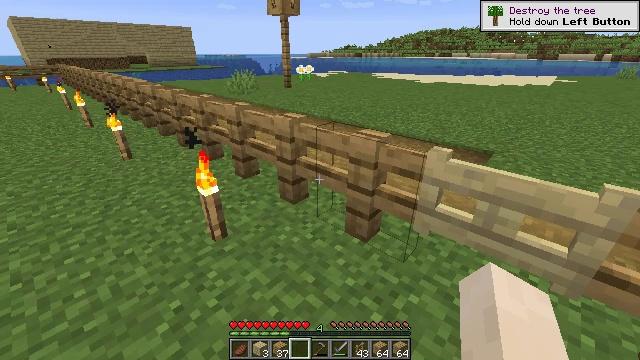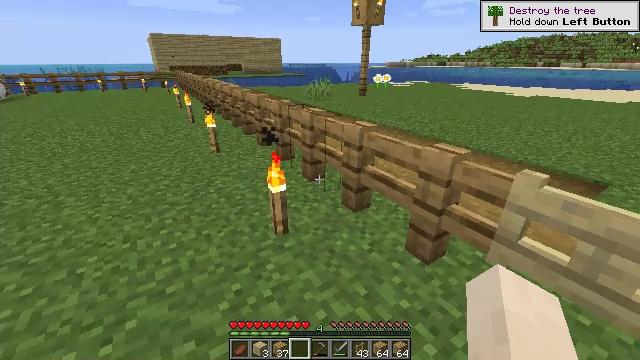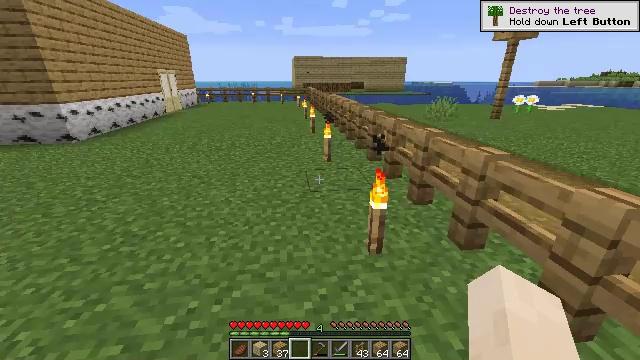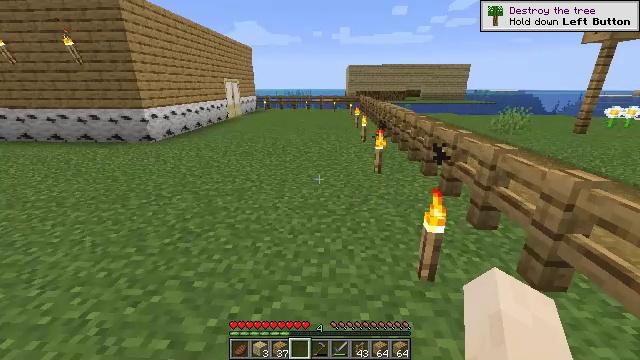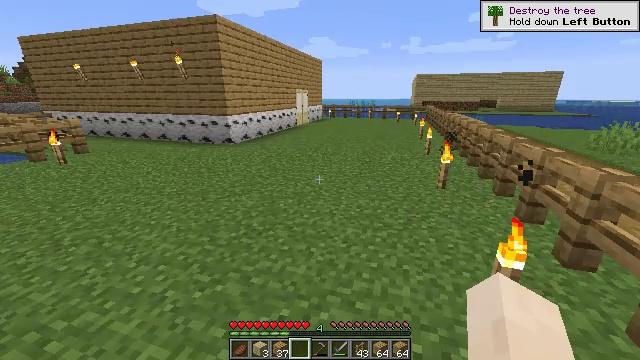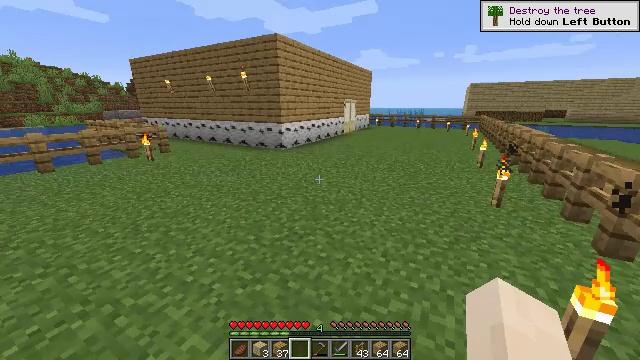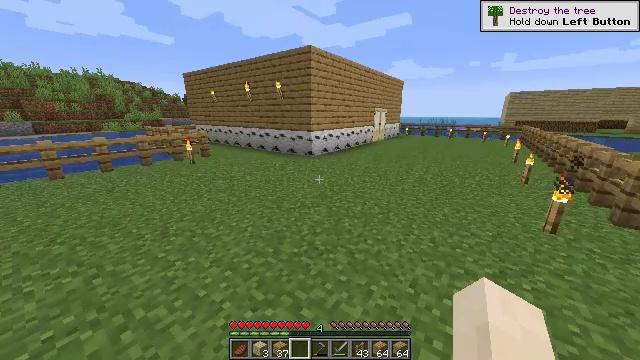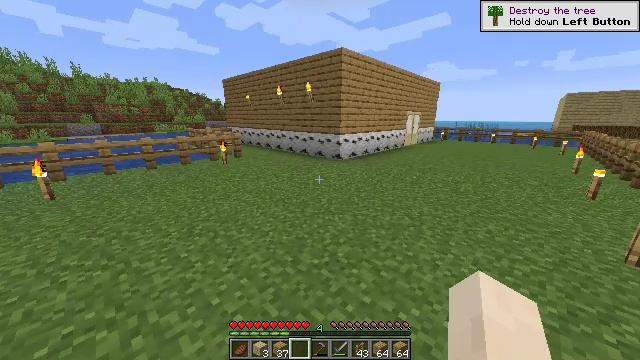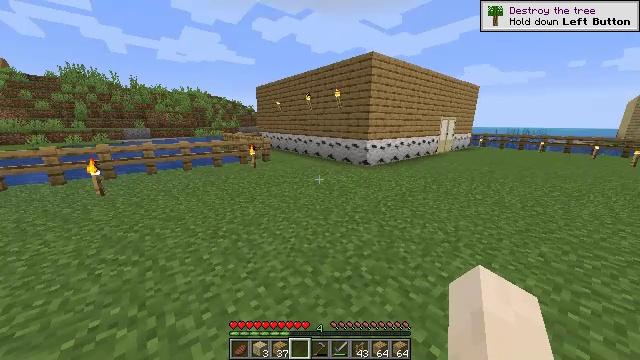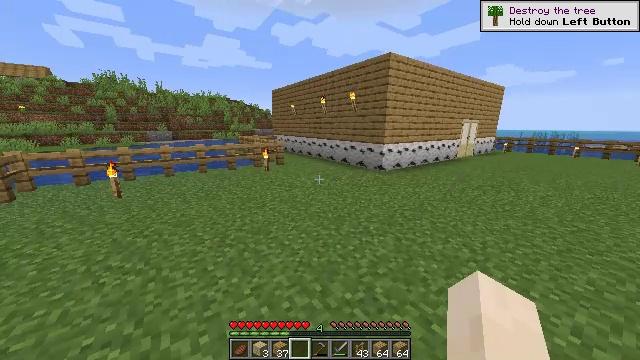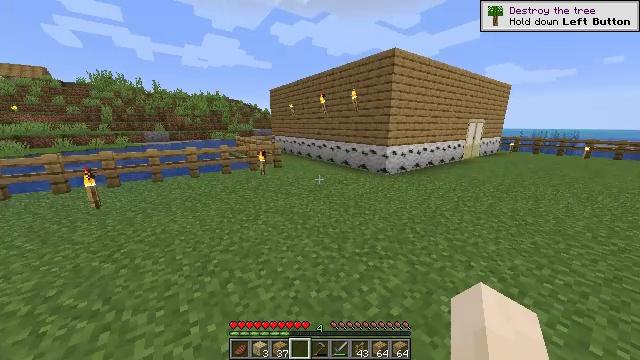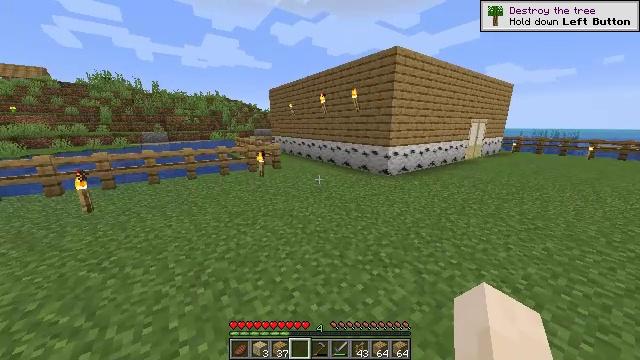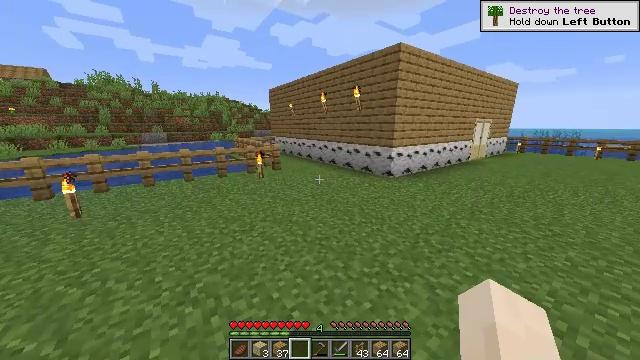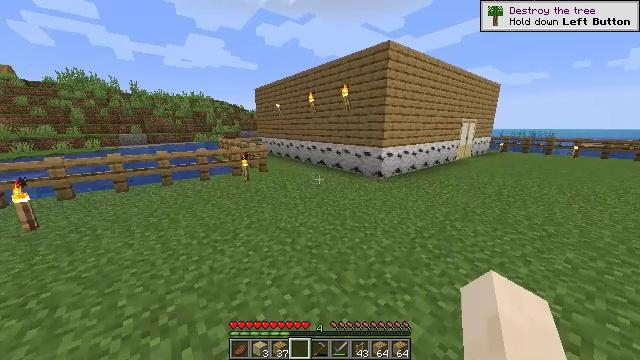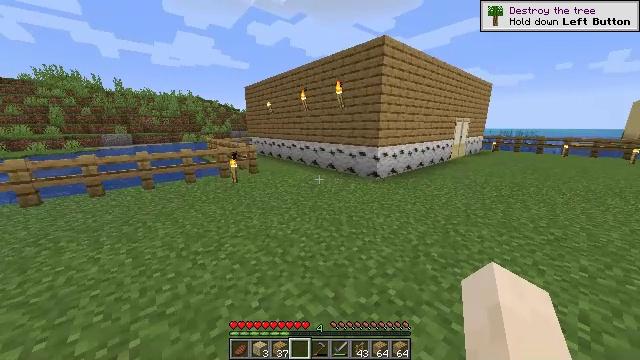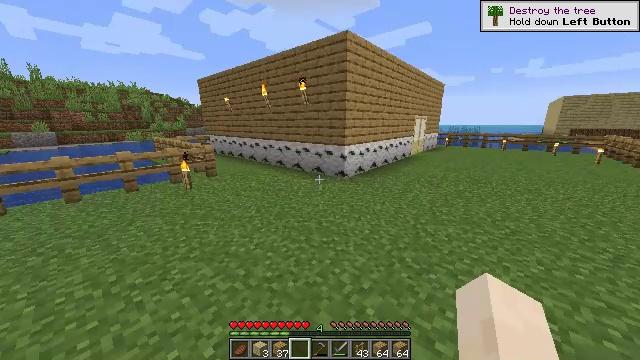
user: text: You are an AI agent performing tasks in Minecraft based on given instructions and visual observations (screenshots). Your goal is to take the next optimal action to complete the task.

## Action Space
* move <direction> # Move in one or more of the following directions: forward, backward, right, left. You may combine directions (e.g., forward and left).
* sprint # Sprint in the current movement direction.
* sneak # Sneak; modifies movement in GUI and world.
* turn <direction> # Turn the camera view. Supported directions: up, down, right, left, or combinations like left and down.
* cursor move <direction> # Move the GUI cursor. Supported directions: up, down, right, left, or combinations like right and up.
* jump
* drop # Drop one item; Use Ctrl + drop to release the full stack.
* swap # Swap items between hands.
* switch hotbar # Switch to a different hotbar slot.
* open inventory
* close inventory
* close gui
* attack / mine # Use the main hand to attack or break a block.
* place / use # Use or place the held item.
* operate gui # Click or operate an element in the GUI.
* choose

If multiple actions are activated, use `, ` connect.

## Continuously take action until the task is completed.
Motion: motion action
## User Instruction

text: Craft an oak slab.
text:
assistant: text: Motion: turn left and up
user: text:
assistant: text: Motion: sprint, turn left and up
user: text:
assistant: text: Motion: move forward, sprint, turn left and up
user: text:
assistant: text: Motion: move forward, sprint, turn left and up
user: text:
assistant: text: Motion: move forward, sprint, turn left and up
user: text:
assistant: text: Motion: move forward, sprint, turn left and up
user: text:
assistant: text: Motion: move forward, sprint, turn left
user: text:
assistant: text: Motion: move forward, sprint, turn left and up
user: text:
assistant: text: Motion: move forward, sprint, turn left
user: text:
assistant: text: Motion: move forward, sprint
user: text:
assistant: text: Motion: move forward, sprint
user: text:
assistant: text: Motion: move forward, sprint
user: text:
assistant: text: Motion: move forward, sprint, turn right
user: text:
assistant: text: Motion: move forward, sprint, turn right
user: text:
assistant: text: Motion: move forward, sprint, turn right
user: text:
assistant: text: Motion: move forward, sprint, turn right
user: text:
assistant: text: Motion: move forward, sprint, turn right
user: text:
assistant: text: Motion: move forward, sprint, turn right
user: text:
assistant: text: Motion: move forward, sprint, turn right
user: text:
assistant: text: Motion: move forward, sprint, turn right
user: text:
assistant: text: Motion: move forward, sprint, turn right
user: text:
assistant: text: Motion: move forward, sprint, turn right
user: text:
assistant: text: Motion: move forward, sprint, turn right
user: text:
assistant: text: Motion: move forward, sprint, turn right
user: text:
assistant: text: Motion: move forward, sprint, turn right
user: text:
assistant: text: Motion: move forward, sprint, turn right
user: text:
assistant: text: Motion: move forward, sprint
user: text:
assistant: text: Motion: move forward, sprint
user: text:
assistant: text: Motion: move forward, sprint
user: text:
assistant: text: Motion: move forward, sprint